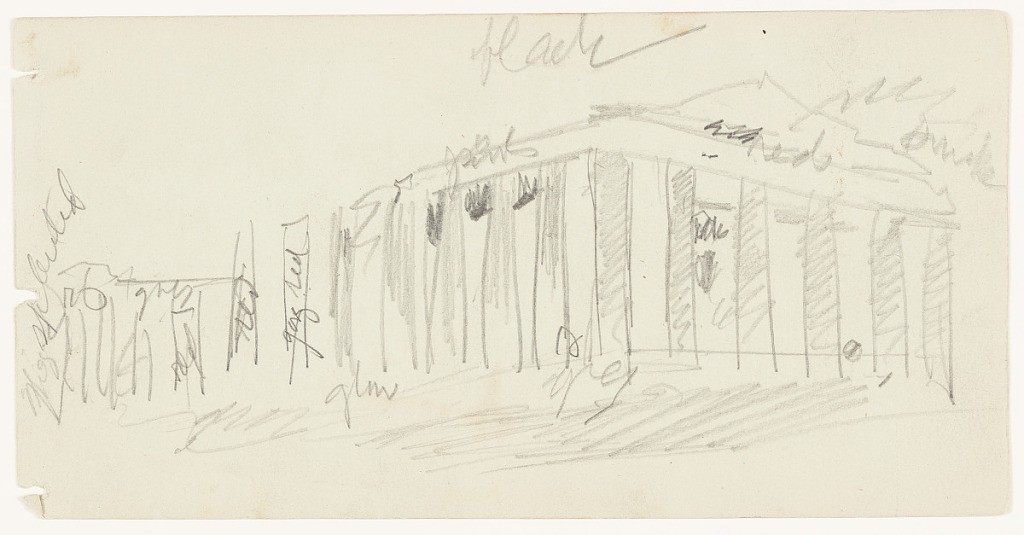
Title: The Parthenon Lighted at Night, Athens, Greece
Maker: Frederic Edwin Church, American, 1826–1900
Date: April 1869
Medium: Graphite on gray-green wove paper
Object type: Drawing
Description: Architecture and landscape sketch showing a nocturnal view of the Parthenon in Athens, artificially illuminated with red and green flares in celebration of the Prince and Princess of Wales visiting the city on April 21-22, 1869. Encompassing the majority of the composition, the Parthenon stretches from the left margin to the right as it is viewed obliquely from the front. Its ruinous facade is visible at right, partially illuminated. Each flanking and frontal column is softly lit, though largely enshrouded. Terrain below the building hastily rendered.